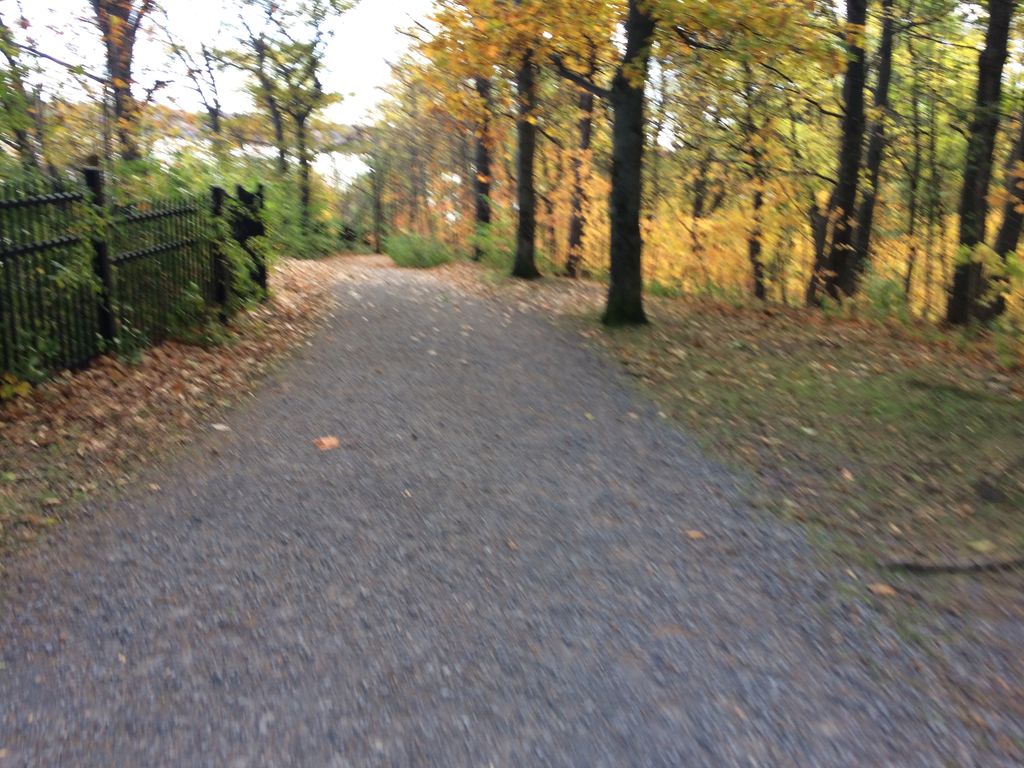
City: quebec_city